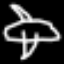
Label: airplane